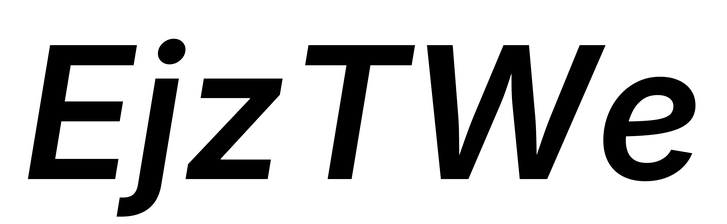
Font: Inter-Italic_SemiBold_Italic